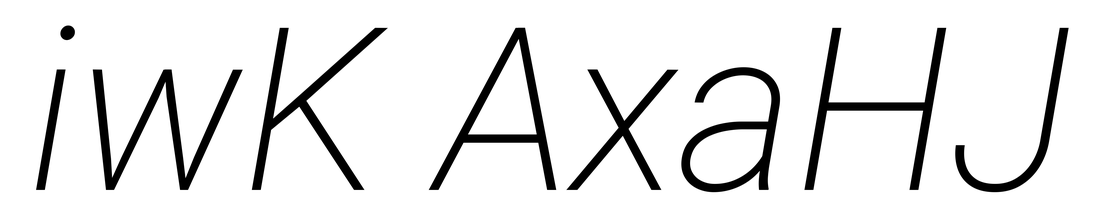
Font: Roboto-Italic_ExtraLight_Italic